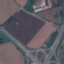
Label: Highway